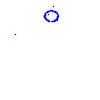
Particle: kaon